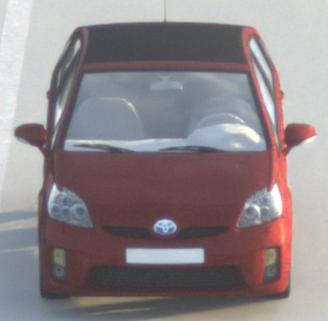
Make: Toyota
Model: Prius 1.5 Hybrid
Detailed model: Prius (HW2)
Model produced from: 2006/03
Model produced until: 2009/06
Doors: 5
Color: red
Road condition: dry road
Daytime: sunrise or sunset
Contrast: low contrast